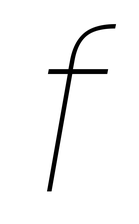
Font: Poppins-ThinItalic